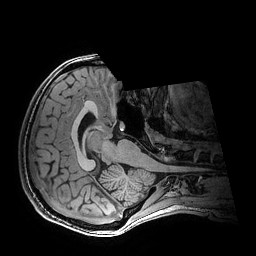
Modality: T1w
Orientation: axial
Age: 21
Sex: female
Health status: healthy